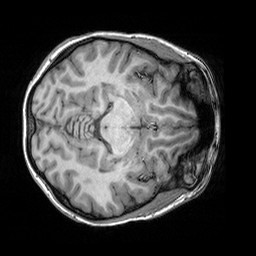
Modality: T1w
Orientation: axial
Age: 22
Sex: female
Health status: healthy
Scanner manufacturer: siemens
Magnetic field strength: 3 T
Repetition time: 2.3 s
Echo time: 0.00303 s